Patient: sex F, age 65
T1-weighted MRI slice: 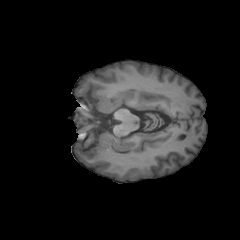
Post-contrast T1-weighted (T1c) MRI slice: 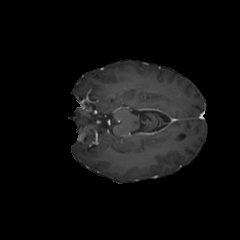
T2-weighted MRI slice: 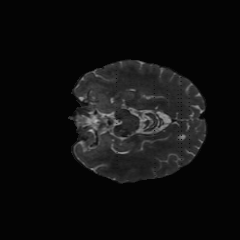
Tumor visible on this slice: no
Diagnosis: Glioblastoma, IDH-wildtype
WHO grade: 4